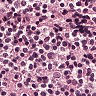
Metastatic tissue present: no